Question: I am going to implement MvcMusicStore using ASP.NET MVC3, Linq to Sql class instead of Entity Framework, MS SQL Server 2008 pro instead of express ed.
I got the tutorial from <URL>
I used Linq to Sql class and the Datacontext is MvcMusicSrotedataContext. When i try to create a new class using this

it shows an error in a new window when i click add button Error:''
So, could you please help me to solve this?
Thank You.
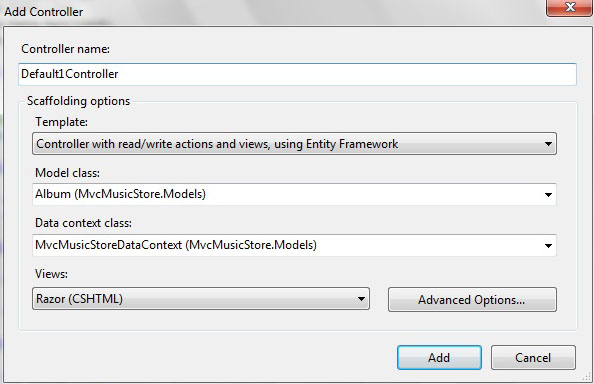
Answer: The built-in MVC scaffolding doesn't support Linq to SQL -- you'll have to use Entity Framework instead. (Or don't use the scaffolding, build your own controller/action logic manually. Or use a <URL>